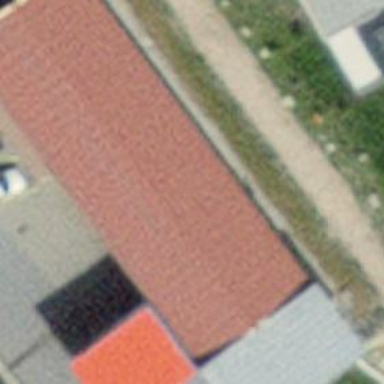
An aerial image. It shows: Car repair shop located in building.